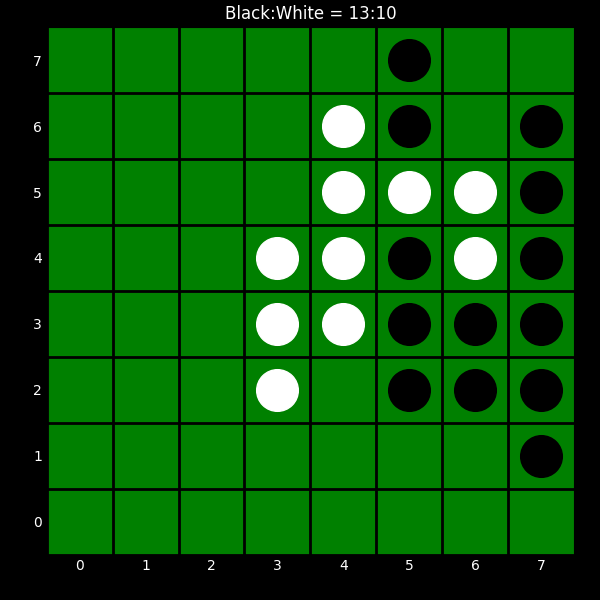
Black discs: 13
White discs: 10